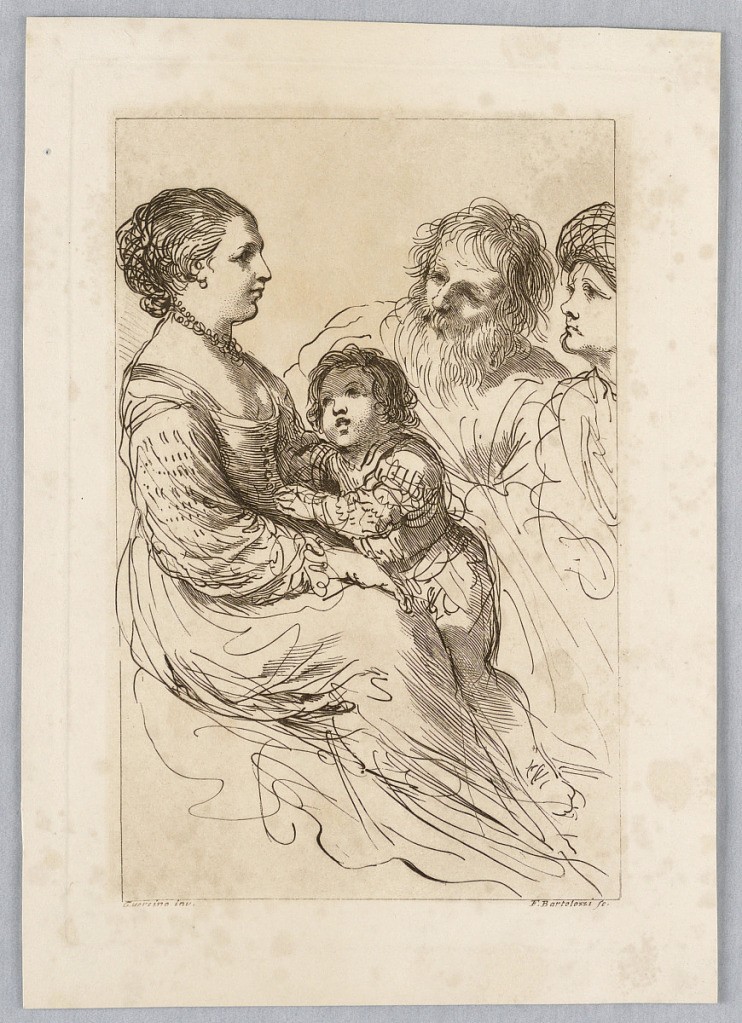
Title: Lady, Boy, and Two Old Men
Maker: Francesco Bartolozzi, Italian, active England, 1727–1815
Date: ca. 1760–1770
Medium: Engraving in brown ink on white paper
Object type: Print
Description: The lady sits at left, facing right, with the boy climbing into her lap. The old men, at the right, look at her.